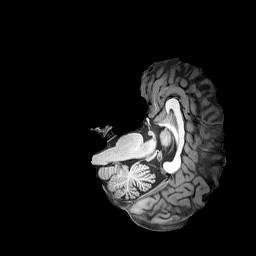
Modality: T1w
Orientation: axial
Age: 21
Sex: female
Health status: healthy